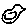
Label: bird